Question: I need to display one 'image' and one 'textarea' side by side. They should always stick side by side together and spread along the full width of the window even if the window is resized (kinda responsive) . Image should have a fixed size and textarea should occupy full length till right most. When window is re-sized, width of 'textarea' should get re-sized to fit inline with the Image. Below is my code :
'''
//html
<div class="wrapper">
<img width="30" height="30" alt="you" class="pic" src="http://www.frontiersin.org/Design/Images/default_profile.jpg"/>
<textarea class="txt"></textarea>
</div>
//css
.wrapper {
width : 100%;
display : inline;
}
.pic {
float : left;
}
.txt {
width : 100%;
float : left;
height: 30px
}
'''
Here is a js fiddle <URL>

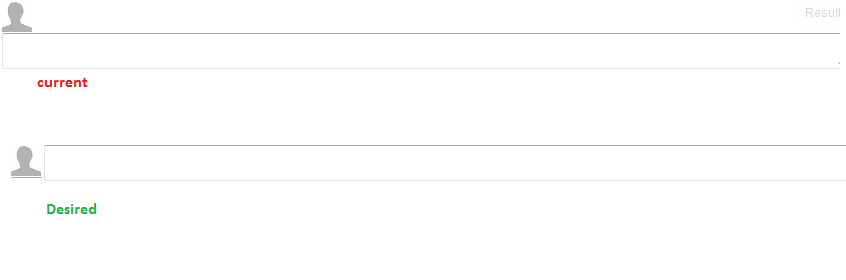
Answer: You need to create a new <URL> by wrapping your textarea in an element like a span and using this CSS:
'''
.wrapper {
width : 100%;
display : inline;
float: left;
}
.pic {
float : left;
width:30px;
}
.txt {
width : 100%;
height: 30px;
}
span {
display: block;
overflow: hidden;
padding: 0 4px 0 6px
}
'''
<URL>